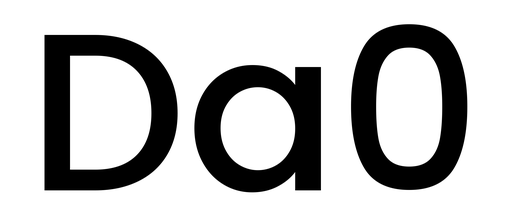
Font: Poppins-Medium